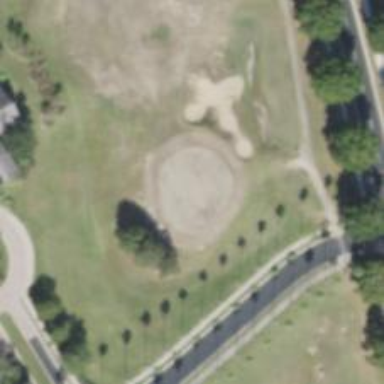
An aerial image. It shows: Golf hole.